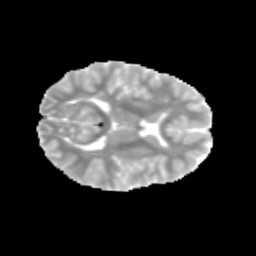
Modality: MD
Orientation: axial
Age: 12
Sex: female
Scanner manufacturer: siemens
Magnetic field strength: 3 T
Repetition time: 3.8 s
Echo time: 0.07 s